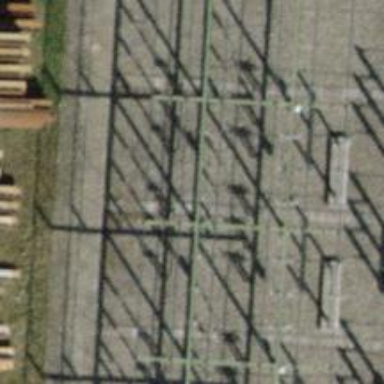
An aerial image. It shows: Insulator used in power systems.